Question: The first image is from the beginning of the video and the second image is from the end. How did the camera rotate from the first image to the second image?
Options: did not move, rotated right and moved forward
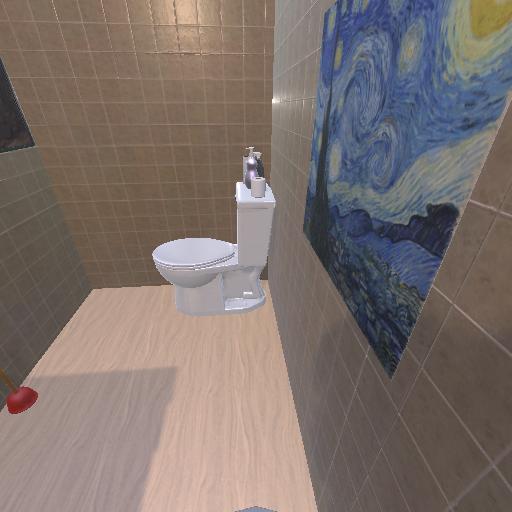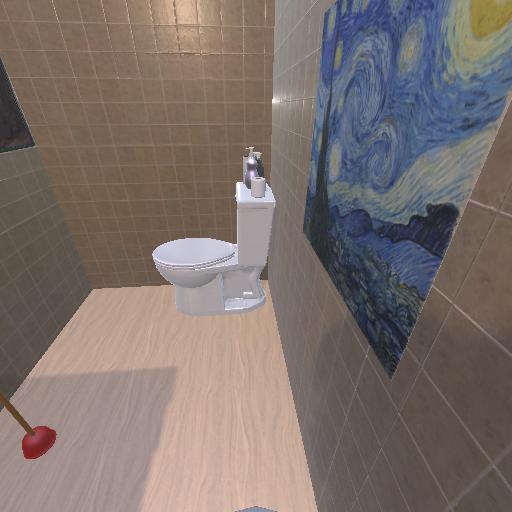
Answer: did not move